Question: I have one text file with a list of phrases. Below is how the file looks:
Filename: 'KP.txt'

And from the below input (paragraph), I want to extract the next 2 words after the 'KP.txt' phrase (the phrases could be anything as shown in my above 'KP.txt' file). All I need is to extract the next 2 words.
Input:
'''
This is Lee. Thanks for contacting me. I wanted to know the exchange policy at Noriaqer hardware services.
'''
In the above example, I found the phrase '" I wanted to know"', matches with the 'KP.txt' file content. So if I wanted to extract the next 2 words after this, my output will be like '"exchange policy"'.
How could I extract this in python?
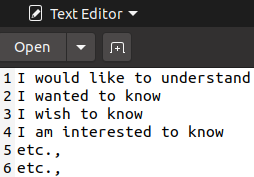
Answer: Assuming you already know how to read the input file into a list, it can be done with some help from regex.
'''
>>> wordlist = ['I would like to understand', 'I wanted to know', 'I wish to know', 'I am interested to know']
>>> input_text = 'This is Lee. Thanks for contacting me. I wanted to know exchange policy at Noriaqer hardware services.'
>>> def word_extraction (input_text, wordlist):
... for word in wordlist:
... if word in input_text:
... output = re.search (r'(?<=%s)(.\w*){2}' % word, input_text)
... print (output.group ().lstrip ())
>>> word_extraction(input_text, wordlist)
exchange policy
>>> input_text = 'This is Lee. Thanks for contacting me. I wish to know where is Noriaqer hardware.'
>>> word_extraction(input_text, wordlist)
where is
>>> input_text = 'This is Lee. Thanks for contacting me. I'd like to know where is Noriaqer hardware.'
>>> word_extraction(input_text, wordlist)
>>>
'''
1. First we need to check whether the phrase we want is in the sentence. It's not the most efficient way if you have large list but it works for now.
2. Next if it is in our "dictionary" of phrase, we use regex to extract the keyword that we wanted.
3. Finally strip the leading white space in front of our target word.
- -